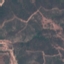
Label: HerbaceousVegetation